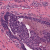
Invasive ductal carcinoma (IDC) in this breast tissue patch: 1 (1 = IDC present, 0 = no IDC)